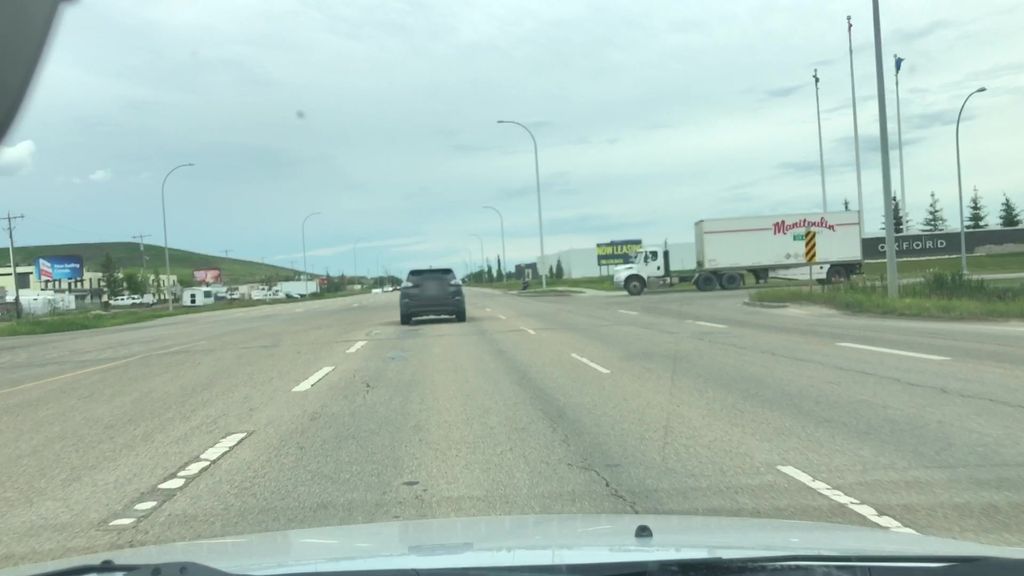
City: edmonton